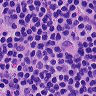
Metastatic tissue present: no